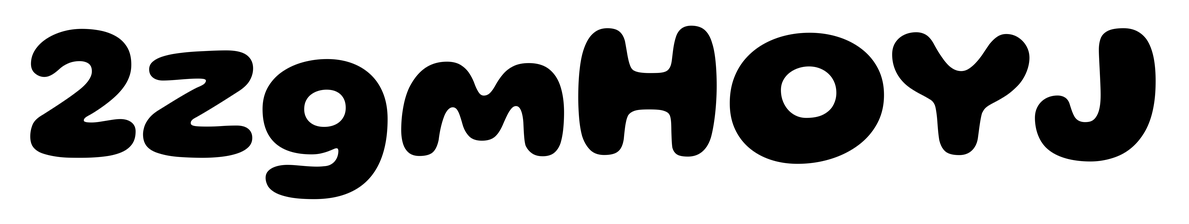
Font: Gluten_Bold